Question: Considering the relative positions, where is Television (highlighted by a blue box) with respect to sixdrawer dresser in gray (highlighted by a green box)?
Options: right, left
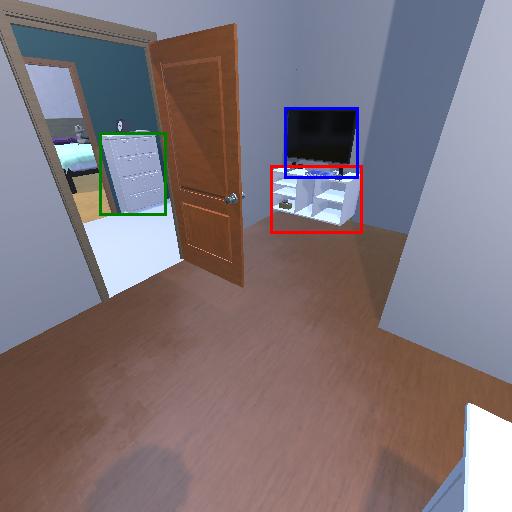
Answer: right